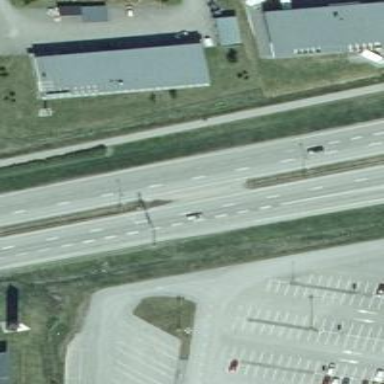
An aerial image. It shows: Asphalt road classified as trunk highway.